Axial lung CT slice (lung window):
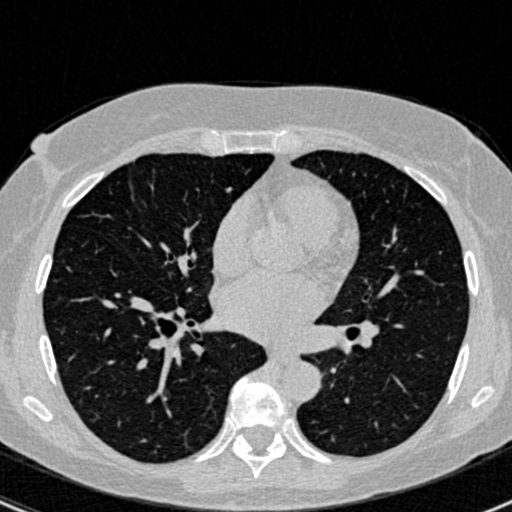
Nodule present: no